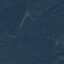
Land use / land cover: Forest